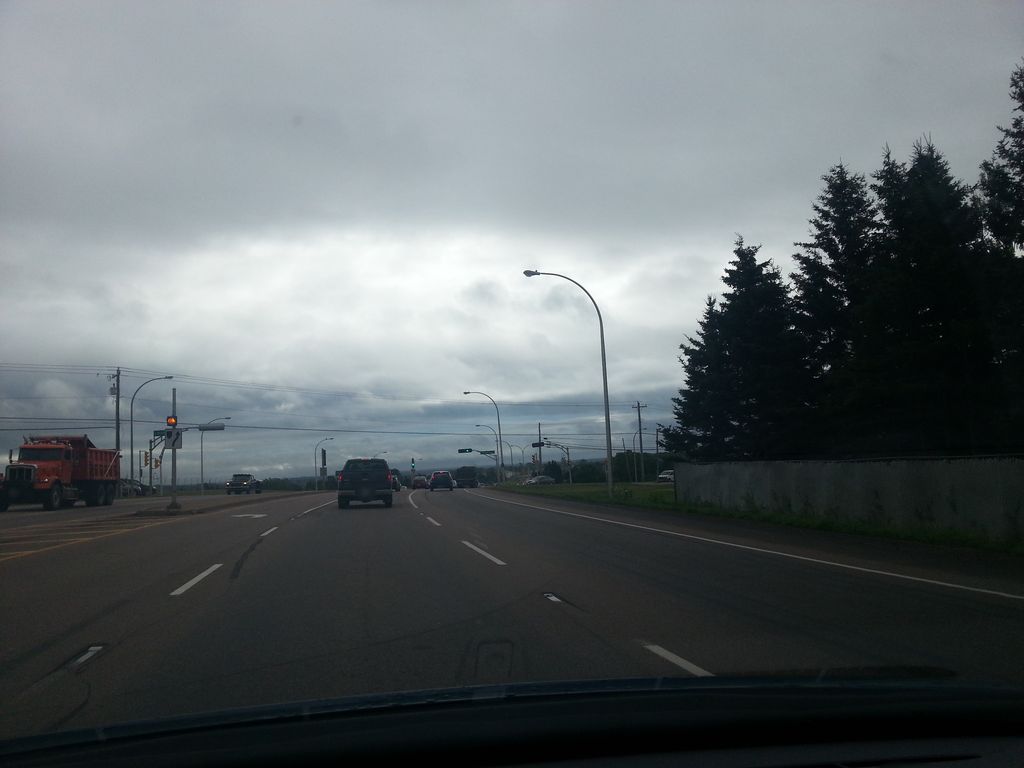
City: charlottetown